Field crop: maize
Growth stage: 2
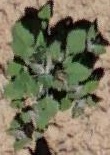
Species: chenopodium